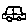
Label: car